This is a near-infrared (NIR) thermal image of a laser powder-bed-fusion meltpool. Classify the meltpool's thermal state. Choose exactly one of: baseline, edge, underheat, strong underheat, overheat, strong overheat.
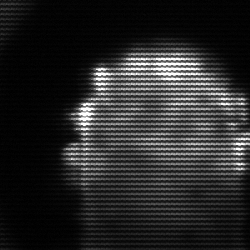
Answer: baseline